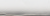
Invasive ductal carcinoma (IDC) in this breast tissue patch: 0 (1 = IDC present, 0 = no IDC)